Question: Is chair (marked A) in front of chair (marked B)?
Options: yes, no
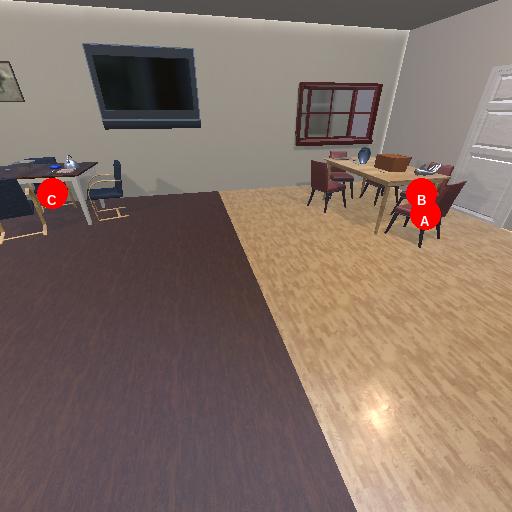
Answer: yes